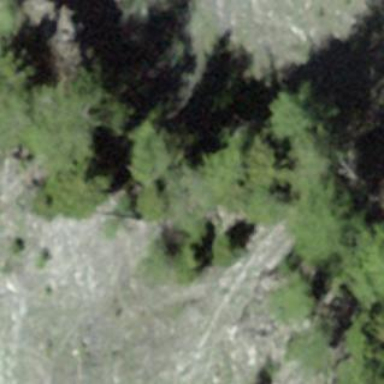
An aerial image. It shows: Forest area.